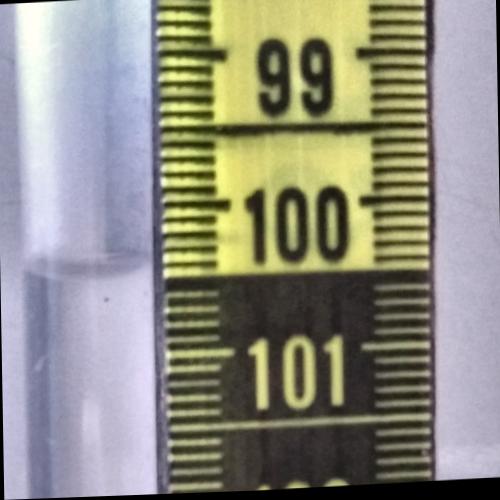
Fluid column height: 100.4 cm